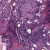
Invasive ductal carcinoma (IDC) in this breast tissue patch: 1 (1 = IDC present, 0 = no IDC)